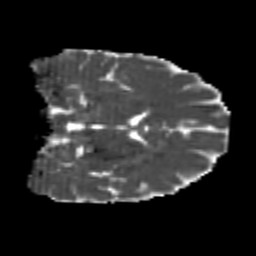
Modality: MD
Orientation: coronal
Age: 23
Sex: male
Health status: healthy
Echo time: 0.074 s